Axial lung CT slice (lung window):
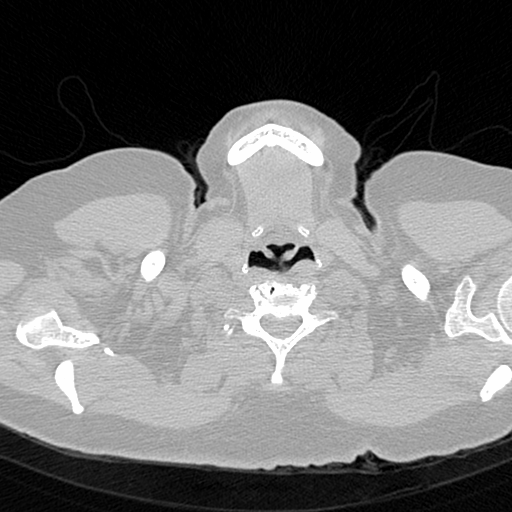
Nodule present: no